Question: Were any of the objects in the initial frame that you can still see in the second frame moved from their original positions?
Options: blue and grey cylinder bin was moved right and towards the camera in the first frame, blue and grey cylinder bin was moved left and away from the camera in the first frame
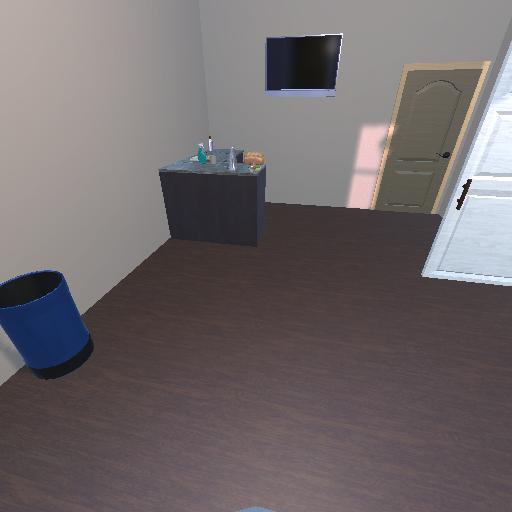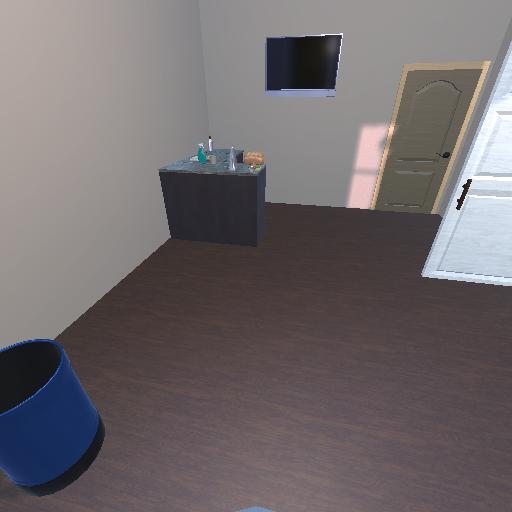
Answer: blue and grey cylinder bin was moved right and towards the camera in the first frame